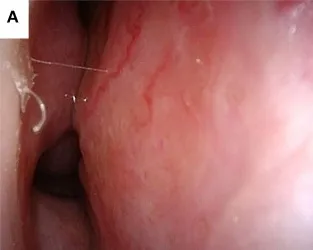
Endoscopic findings of localized sinonasal amyloidosis viewed from the right.
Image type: endoscopy (gi_endoscopy)